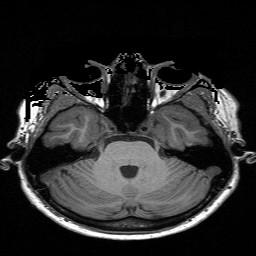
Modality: T1w
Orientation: coronal